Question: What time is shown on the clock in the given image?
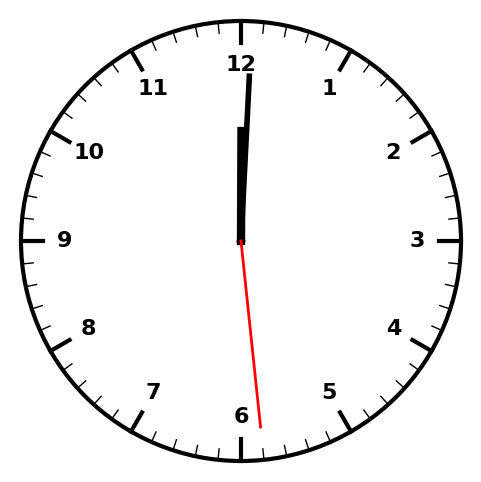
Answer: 12:00:29